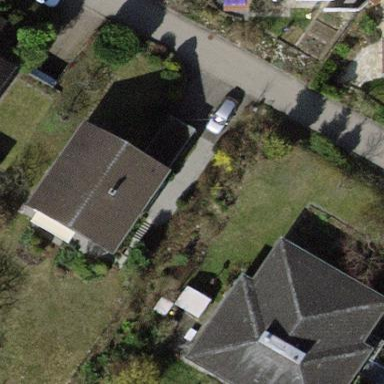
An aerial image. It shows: Detached building.